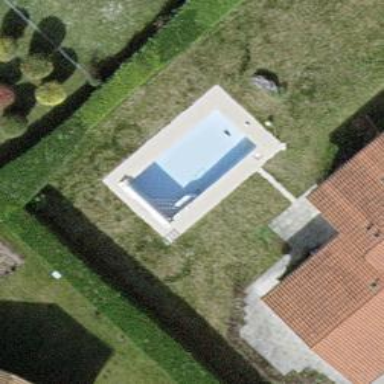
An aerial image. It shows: Outdoor swimming pool in leisure land.